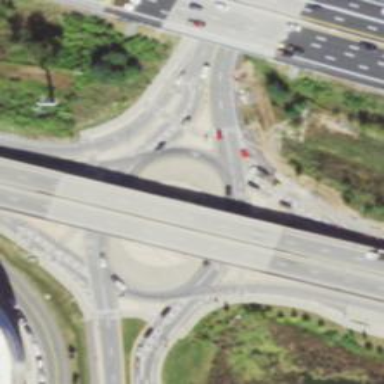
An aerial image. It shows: Primary highway intersecting roundabout.